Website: macys
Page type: billing-address
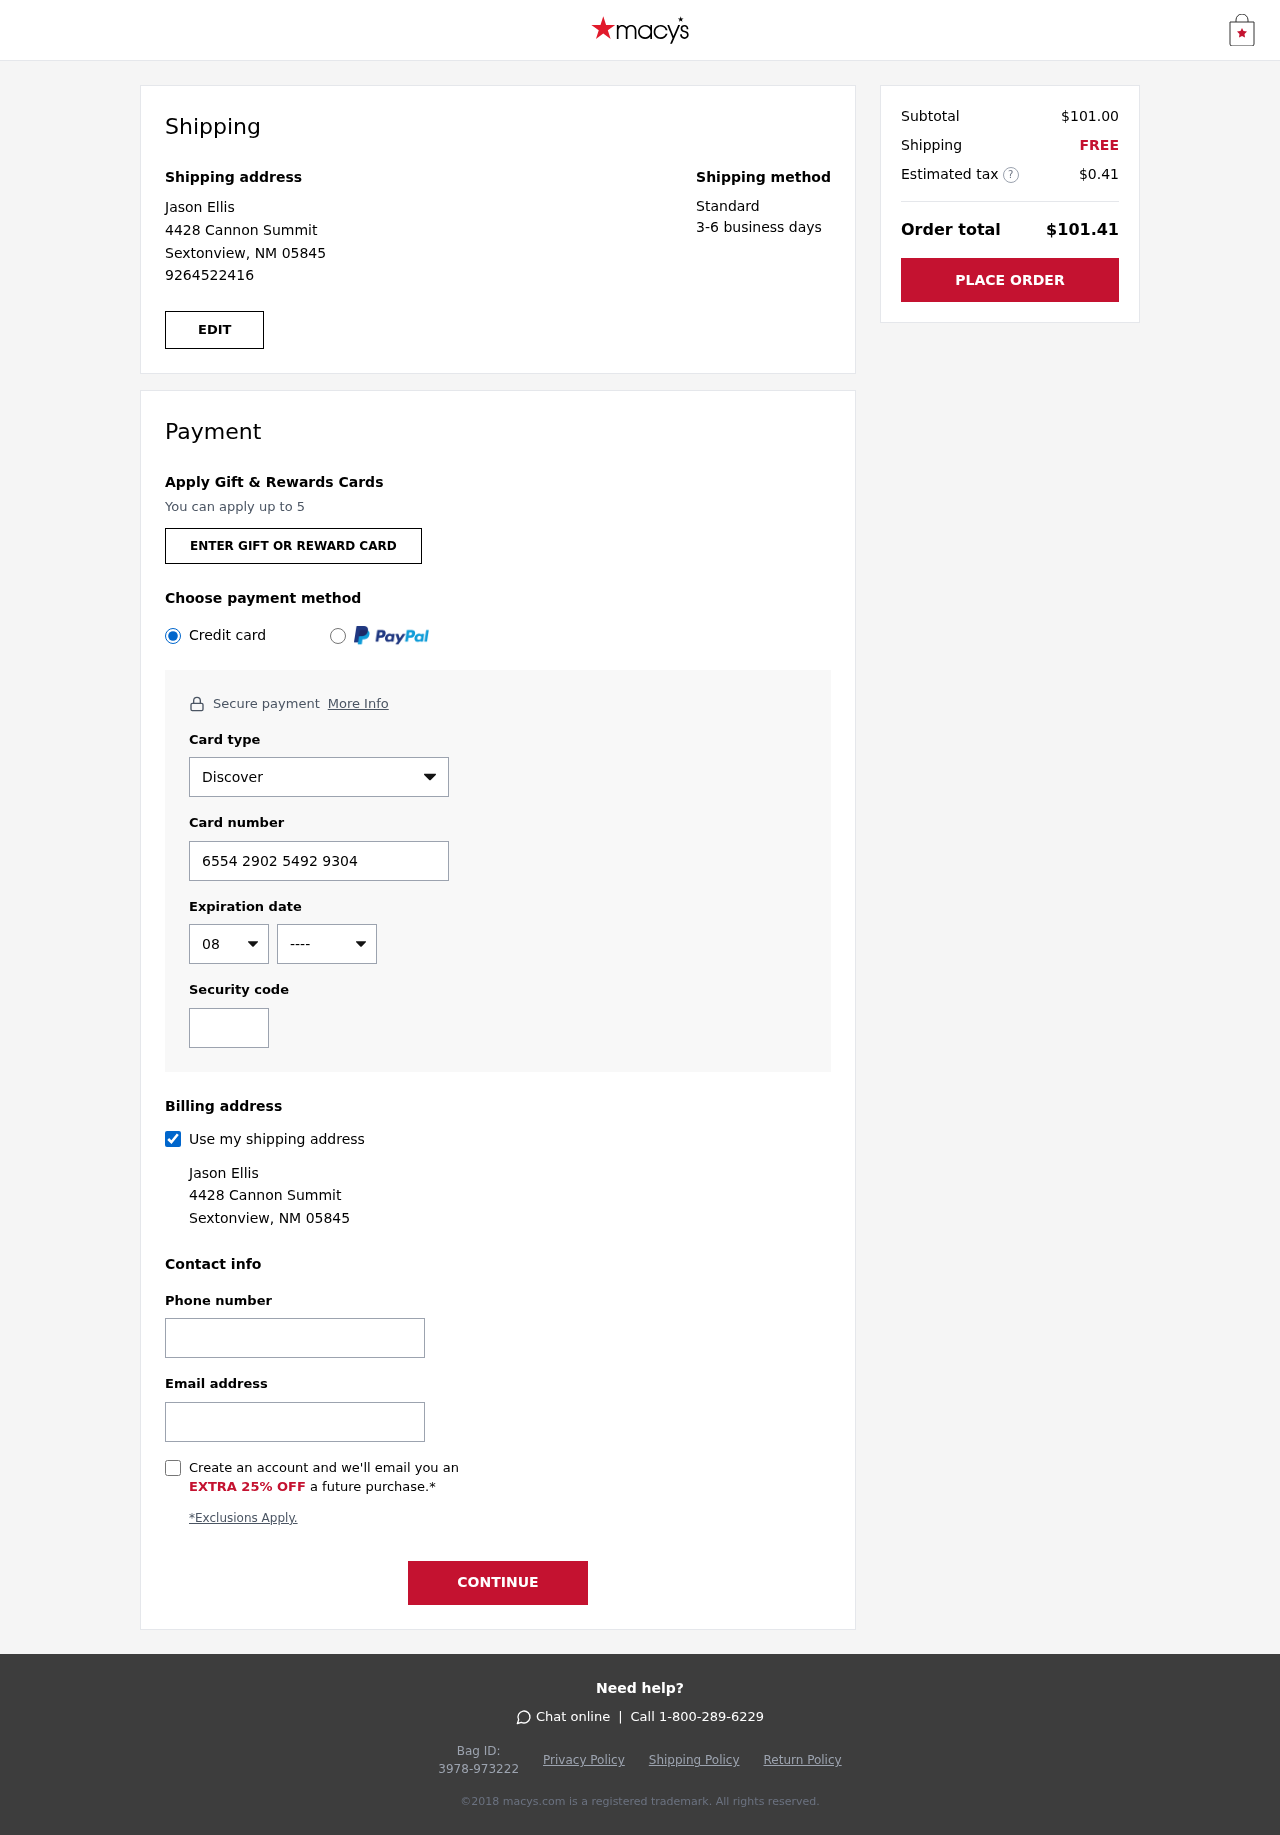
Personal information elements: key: PII_CARD_CVV
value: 460
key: PII_CARD_EXPIRY_MONTH
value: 08
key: PII_CARD_EXPIRY_YEAR
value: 28
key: PII_CARD_NUMBER
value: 6554 2902 5492 9304
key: PII_CARD_TYPE
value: Discover
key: PII_EMAIL
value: jason.ellis@gmail.com
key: PII_FULLNAME
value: Jason Ellis
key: PII_PHONE
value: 9264522416
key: PII_STREET
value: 4428 Cannon Summit
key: PII_CITY_STATE_ZIP
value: Sextonview, NM 05845
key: PII_FIRSTNAME
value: Jason
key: PII_LASTNAME
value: Ellis
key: PII_FULLNAME2
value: Jason Ellis
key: PII_FULLNAME3
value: Jason Ellis
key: PII_FIRSTNAME2
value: Jason
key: PII_FIRSTNAME3
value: Jason
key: PII_LASTNAME2
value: Ellis
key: PII_LASTNAME3
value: Ellis
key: PII_FIRSTNAME_DERIVED
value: Jason
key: PII_LASTNAME_DERIVED
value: Ellis
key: PII_FULLNAME_DERIVED
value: Jason Ellis
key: PII_NAME_FULL_DERIVED
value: Jason Ellis
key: PII_PHONE2
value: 9264522416
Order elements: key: ORDER_SUBTOTAL
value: $101.00
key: ORDER_SHIPPING_COST
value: FREE
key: ORDER_TAX
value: $0.41
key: ORDER_TOTAL
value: $101.41